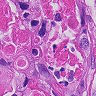
Metastatic tissue present: yes